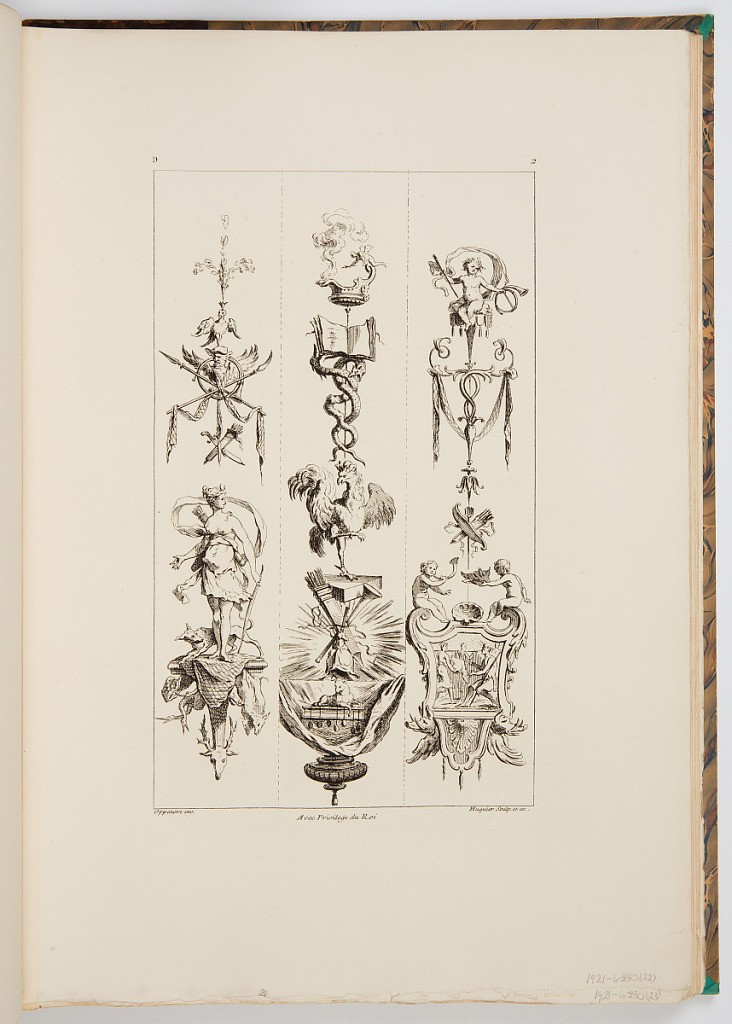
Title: Designs for Vertical Friezes or Pilasters
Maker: Gilles-Marie Oppenord, French, 1672–1742
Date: ca. 1900
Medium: Photomechanical print
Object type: Bound print
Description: Three designs for vertical friezes or pilasters, decorated with, from left to right: Diana the Huntress; a rooster; and a grotesque with a mythological scene in a cartouche. The plate is signed and numbered.